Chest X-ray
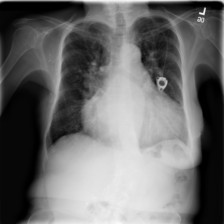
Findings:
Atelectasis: negative
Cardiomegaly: negative
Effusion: negative
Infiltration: negative
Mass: negative
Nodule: negative
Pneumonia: negative
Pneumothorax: negative
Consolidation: negative
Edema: negative
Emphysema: negative
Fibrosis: negative
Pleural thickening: negative
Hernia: negative